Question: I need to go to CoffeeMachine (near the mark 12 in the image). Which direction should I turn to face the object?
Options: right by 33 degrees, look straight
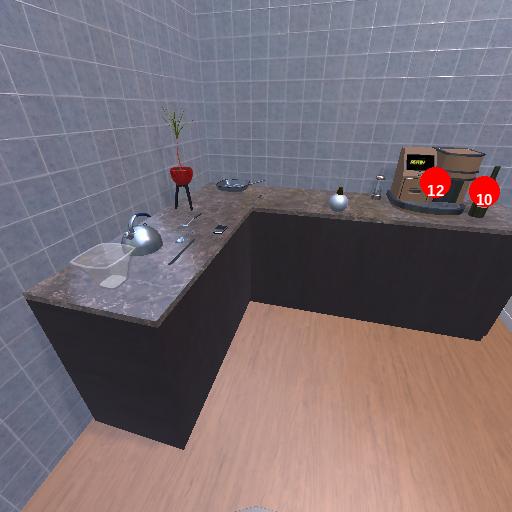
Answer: right by 33 degrees